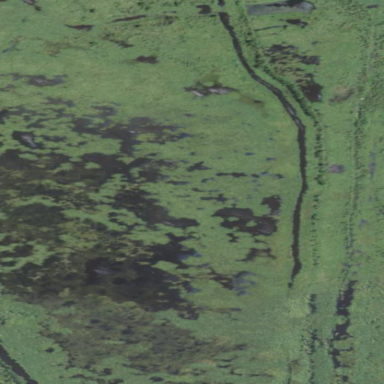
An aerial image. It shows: Marsh wetland.